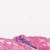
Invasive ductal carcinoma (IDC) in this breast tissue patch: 0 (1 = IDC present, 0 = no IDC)